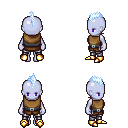
a pixel art fantasy rpg character, female body template, dark elf, purple skin, leather chest armor, metal pants, white cyan mohawk hairstyle, gold boots, four views (front, back, left, right), 2x2 character sprite sheet, small pixel art, hard edges, no anti-aliasing